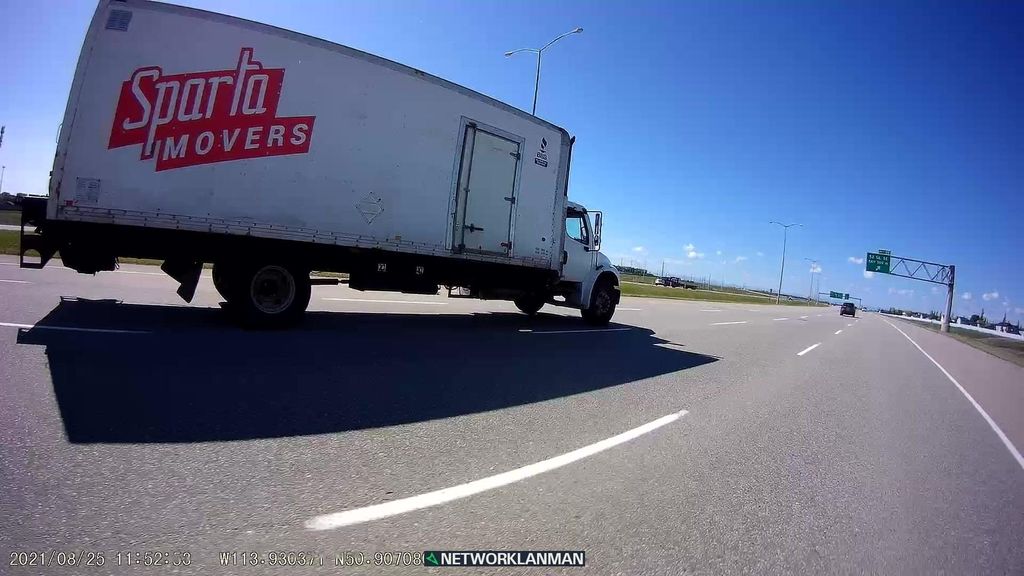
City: calgary